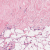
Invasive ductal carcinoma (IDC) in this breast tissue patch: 0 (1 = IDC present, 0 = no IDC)